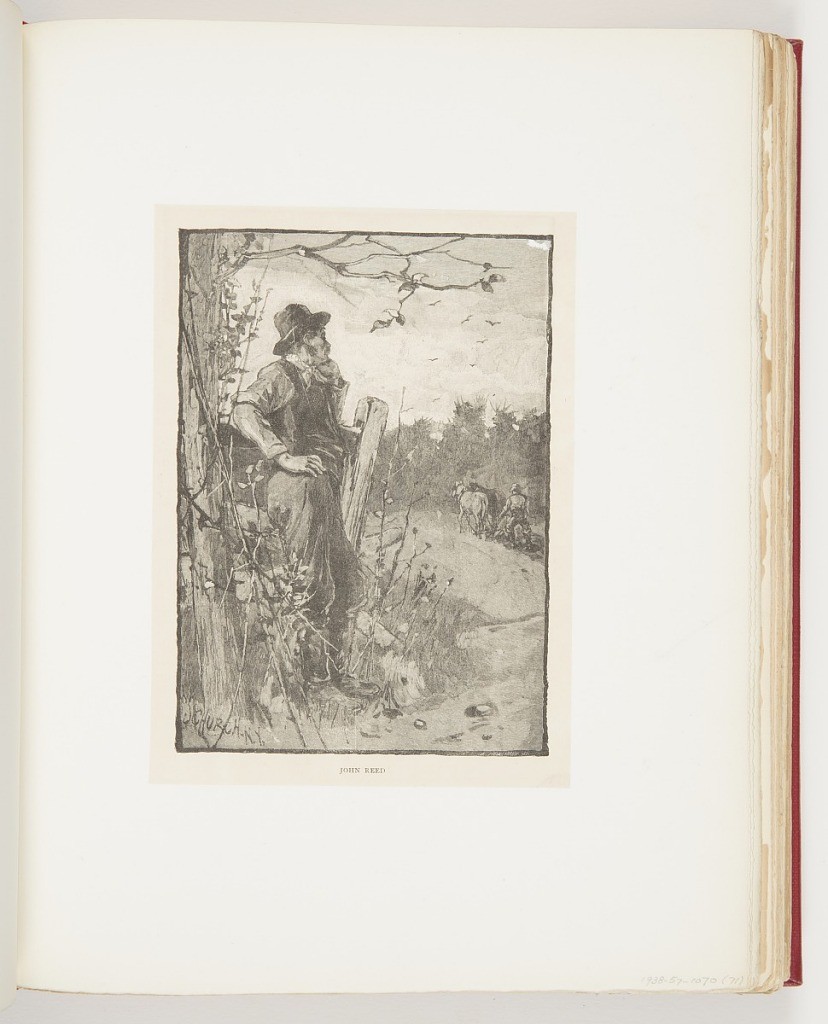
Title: John Reed, Illustration for Publisher's Weekly (XX, No. 21-22, November 1881, p. 644)
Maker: Frederick Stuart Church, American, 1842–1924
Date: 1881
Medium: Etching on paper
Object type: Ephemera
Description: Left, profile of figure with hat and mustache standing, with hand on hip leaning on wooden fence. Right, figure plowing with tow horses. Forest in background.